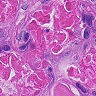
Metastatic tissue present: yes